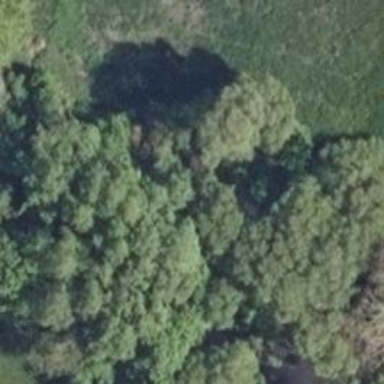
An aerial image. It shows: Row of deciduous broadleaved trees.